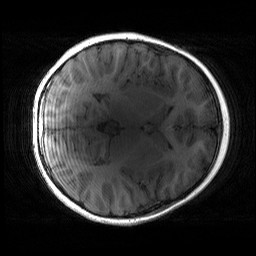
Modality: T1w
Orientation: axial
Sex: male
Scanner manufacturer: siemens
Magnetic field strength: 3 T
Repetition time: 1.9 s
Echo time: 0.00243 s